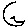
Label: moon